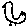
Label: bird